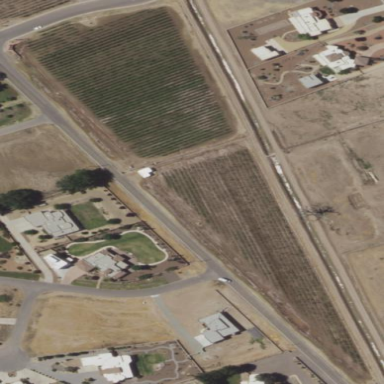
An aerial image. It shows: Vineyard growing grapes.